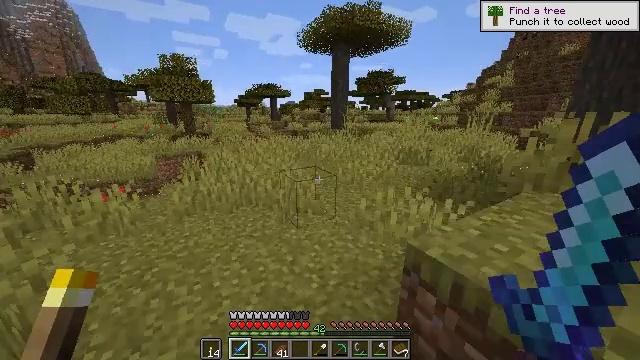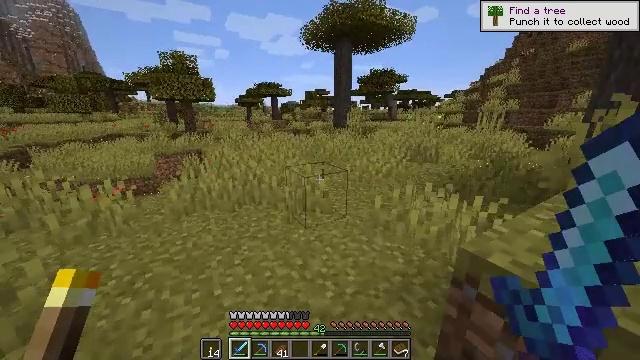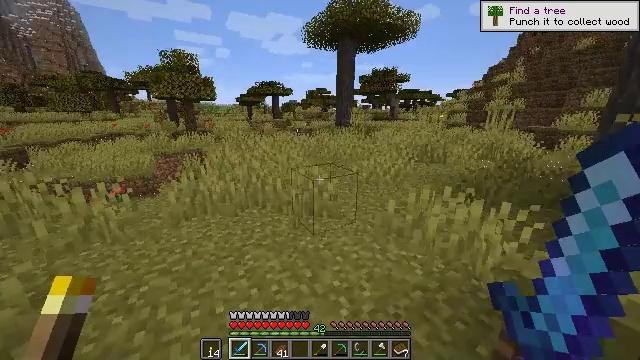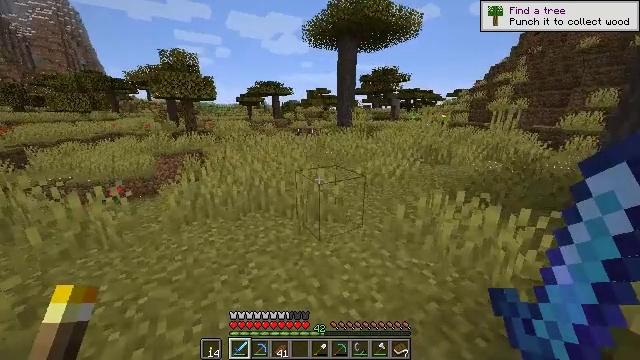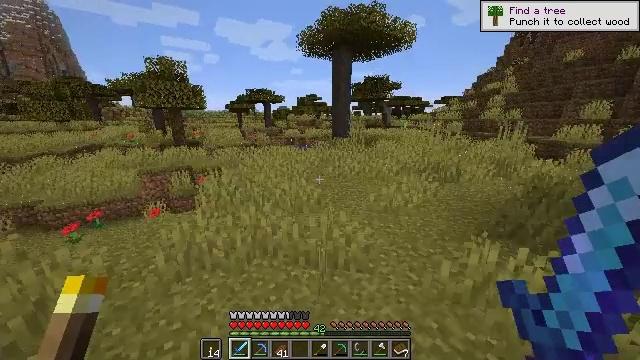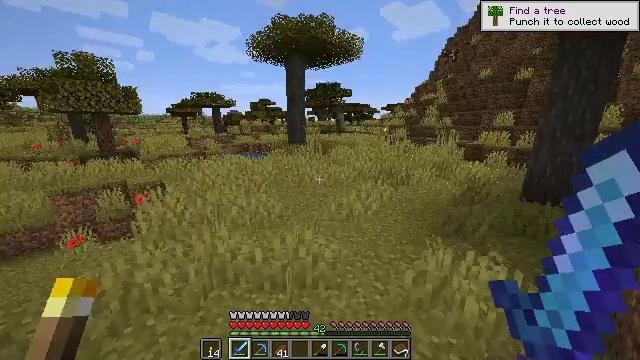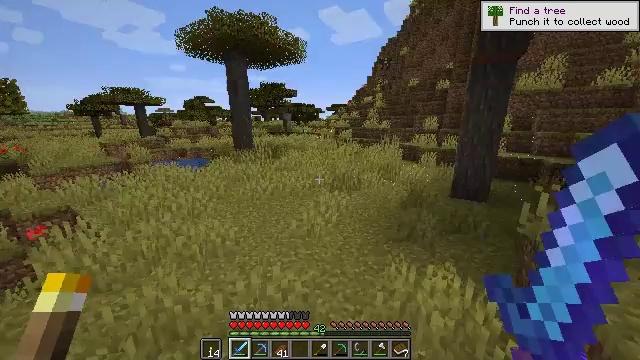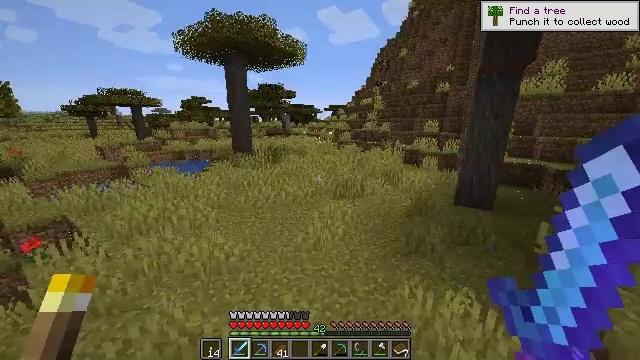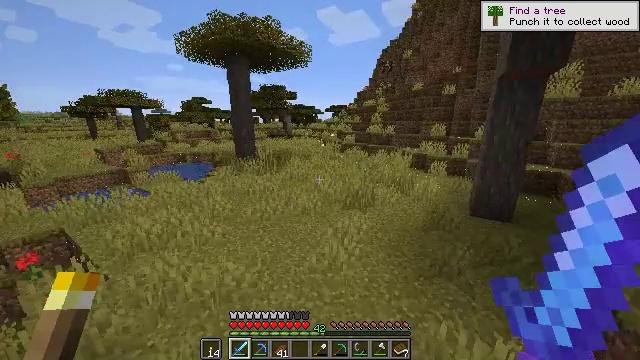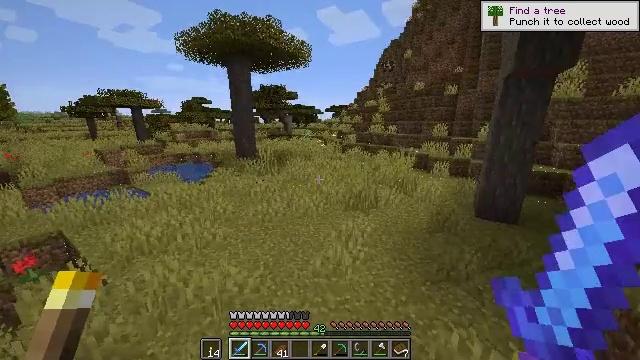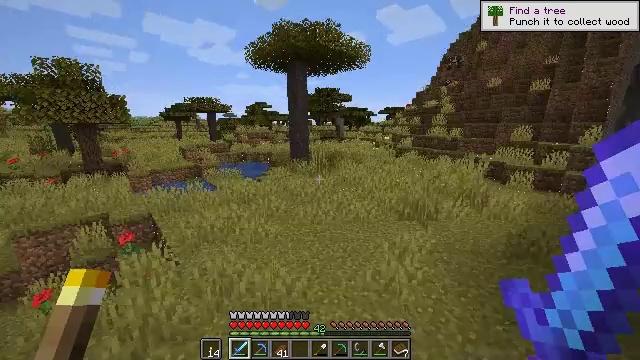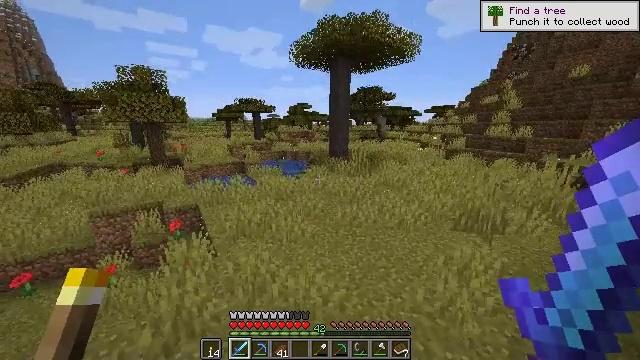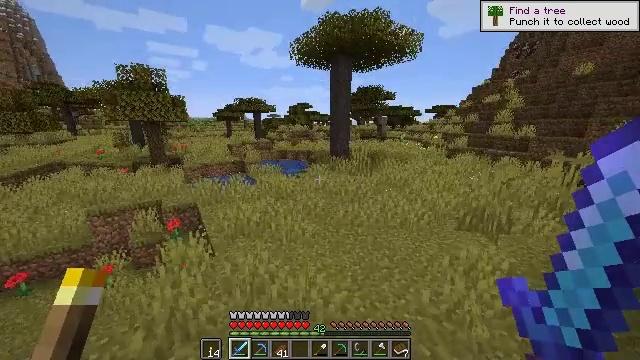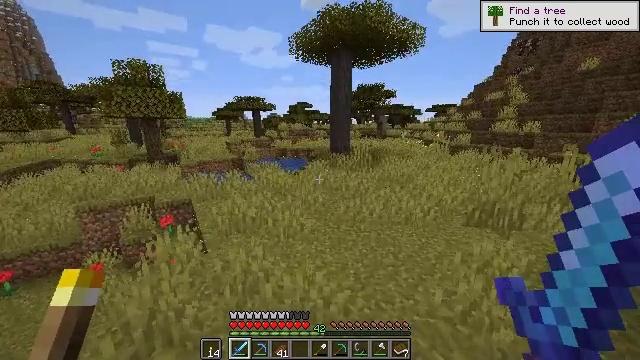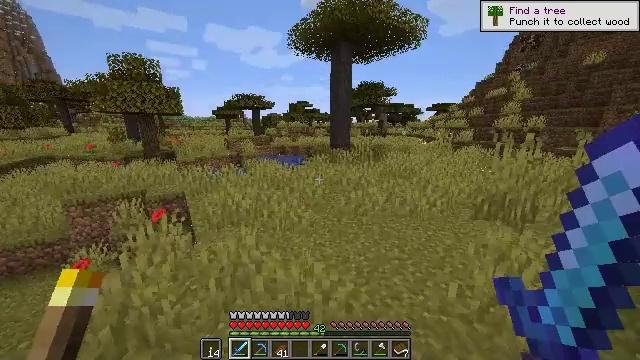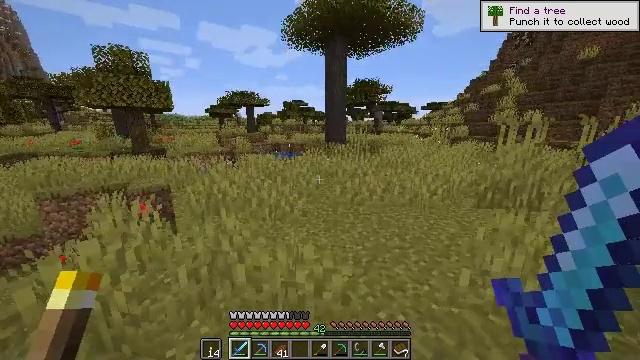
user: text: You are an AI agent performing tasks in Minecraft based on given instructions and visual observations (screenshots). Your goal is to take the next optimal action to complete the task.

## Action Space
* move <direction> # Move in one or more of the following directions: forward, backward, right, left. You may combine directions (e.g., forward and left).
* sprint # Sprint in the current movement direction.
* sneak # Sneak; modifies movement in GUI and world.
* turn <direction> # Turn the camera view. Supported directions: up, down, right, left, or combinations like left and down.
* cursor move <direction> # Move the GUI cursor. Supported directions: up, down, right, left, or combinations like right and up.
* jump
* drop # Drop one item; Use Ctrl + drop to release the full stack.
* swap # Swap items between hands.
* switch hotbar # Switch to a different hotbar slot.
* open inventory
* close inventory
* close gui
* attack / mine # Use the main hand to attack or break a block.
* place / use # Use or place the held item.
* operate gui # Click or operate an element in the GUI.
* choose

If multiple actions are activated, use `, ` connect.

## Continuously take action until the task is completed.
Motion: motion action
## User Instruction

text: Pick up the enchanting table.
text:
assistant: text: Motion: move forward and move left, sprint
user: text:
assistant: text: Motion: move forward and move left, sprint
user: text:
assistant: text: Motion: move forward and move left, sprint
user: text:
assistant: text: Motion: move forward and move left, sprint, turn right and up, jump
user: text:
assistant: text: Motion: move forward, sprint, turn right and up, jump
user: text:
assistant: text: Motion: move forward, sprint, turn right, jump
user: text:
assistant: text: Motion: move forward, sprint, jump
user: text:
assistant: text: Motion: move forward, sprint, jump
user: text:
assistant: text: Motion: move forward, sprint, jump
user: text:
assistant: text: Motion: move forward, sprint, turn left, jump
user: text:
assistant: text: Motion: move forward and move right, sprint, turn left, jump
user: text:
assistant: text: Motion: move forward and move right, sprint, jump
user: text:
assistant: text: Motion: move forward and move right, sprint, jump
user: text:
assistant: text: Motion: move forward and move right, sprint, jump
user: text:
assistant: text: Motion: move forward and move right, sprint, turn right, jump
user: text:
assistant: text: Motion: move forward and move right, sprint, turn right, jump
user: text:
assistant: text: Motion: move forward and move right, sprint, turn right and up, jump
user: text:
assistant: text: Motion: move forward and move right, sprint, turn right and up, jump
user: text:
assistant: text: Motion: move forward and move right, sprint, turn right and up, jump
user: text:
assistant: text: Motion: move forward and move right, sprint, jump
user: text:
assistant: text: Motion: move forward, sprint, jump
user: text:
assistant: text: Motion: move forward, sprint, jump
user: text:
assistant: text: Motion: move forward, sprint, jump
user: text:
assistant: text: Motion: move forward, sprint, jump
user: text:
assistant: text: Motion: move forward, sprint, jump
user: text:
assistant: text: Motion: move forward, sprint, jump
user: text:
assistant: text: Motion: move forward, sprint, jump
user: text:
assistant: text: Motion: move forward, sprint, jump
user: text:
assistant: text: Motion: move forward, sprint, jump
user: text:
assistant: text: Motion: move forward, sprint, jump